Question: I am currently editing data in a table in SQL Server Management Studio 2012. Each time I move to the next row it gives me
Is there anyway to turn this off and it just saves automatically without asking me to commit after every row?
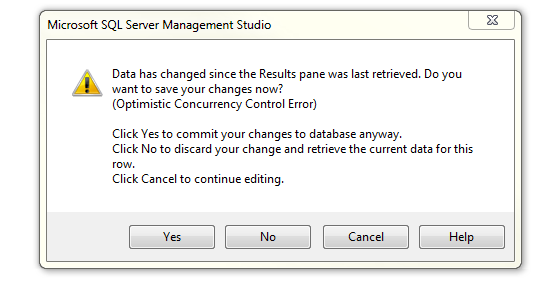
Answer: Someone else posted the correct answer but then they deleted it? not sure why,
The answer was contained here... <URL>
I had to convert my text fields to varchar(max)